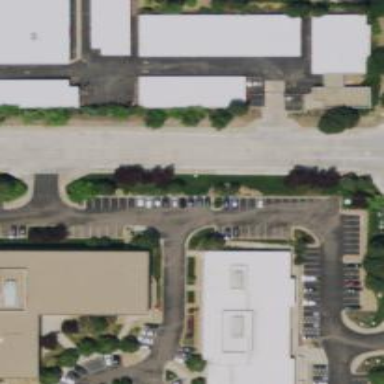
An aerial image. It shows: Parking space is available.